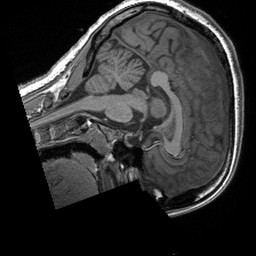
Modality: T1w
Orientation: sagittal
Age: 20
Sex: female
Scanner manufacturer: siemens
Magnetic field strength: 3 T
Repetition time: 2.4 s
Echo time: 0.00191 s